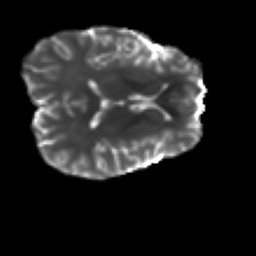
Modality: T2w
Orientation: axial
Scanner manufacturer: ge
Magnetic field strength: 3 T
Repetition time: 7.98 s
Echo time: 0.0701 s